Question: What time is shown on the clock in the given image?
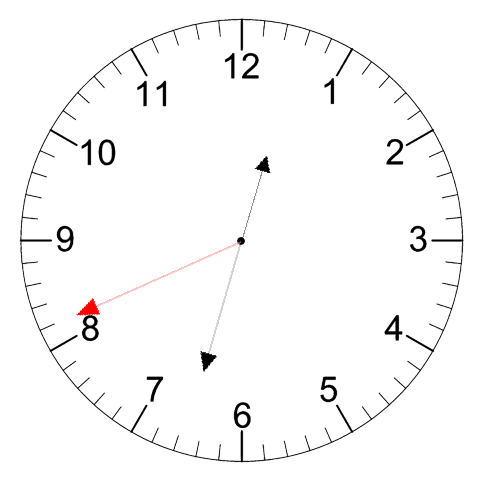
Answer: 12:32:41